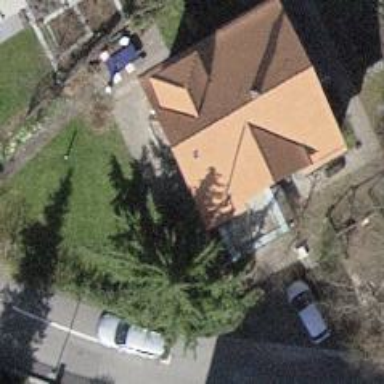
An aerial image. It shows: Residential building.